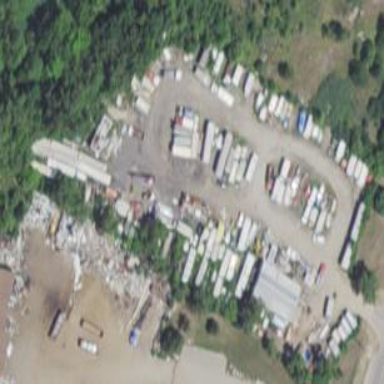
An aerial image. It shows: Scrap yard situated in industrial area.